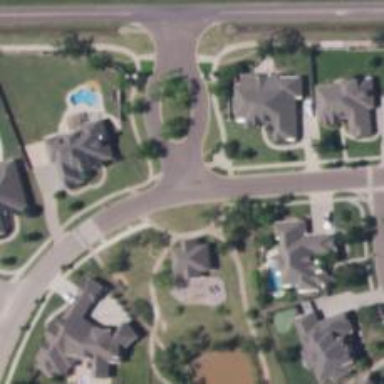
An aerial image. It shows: Residential road with sidewalk on the left.